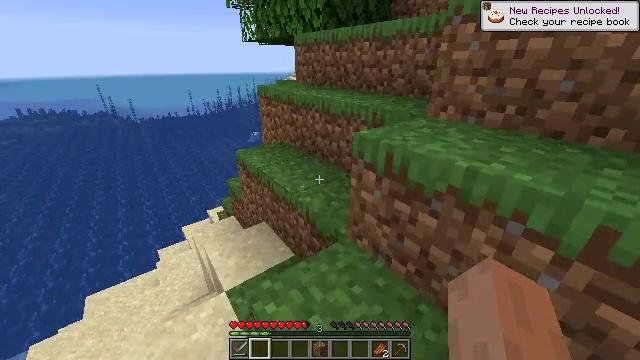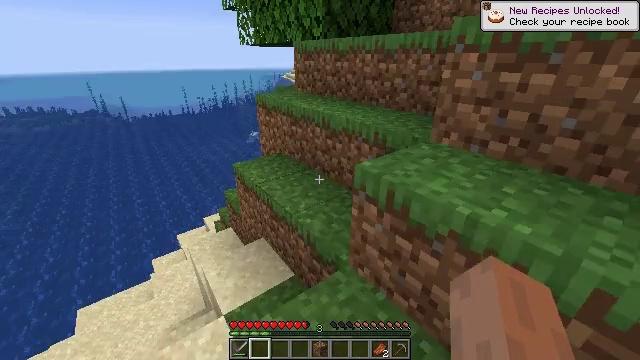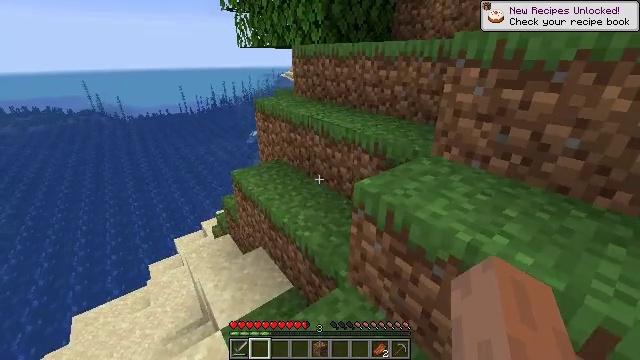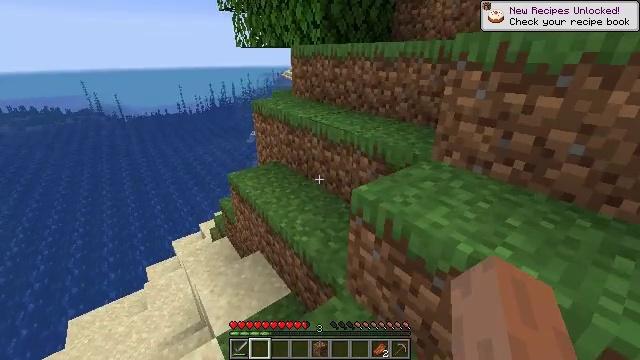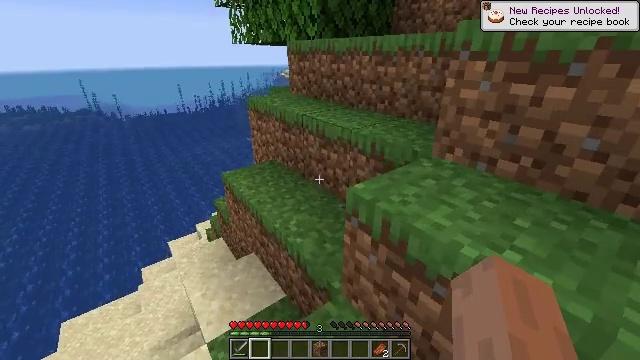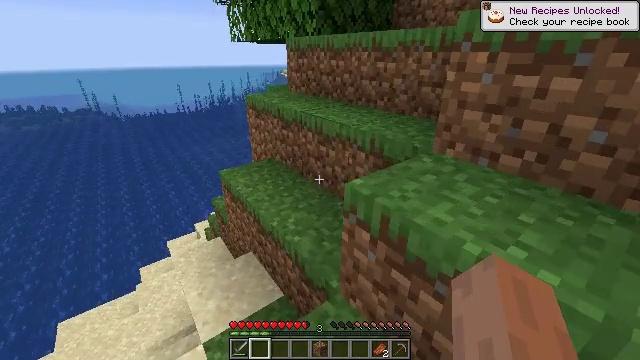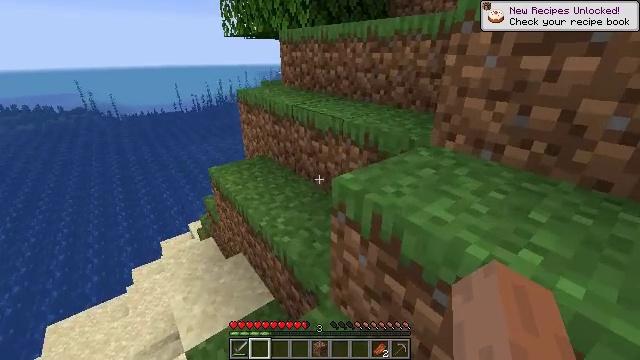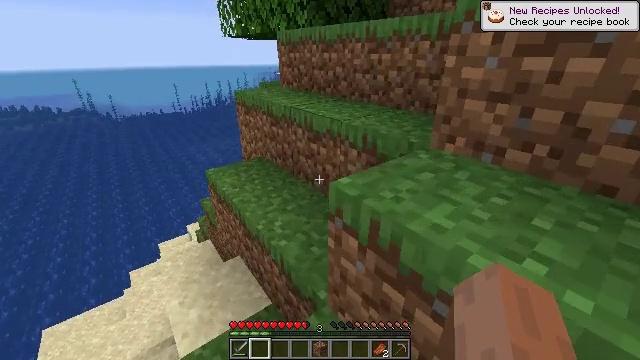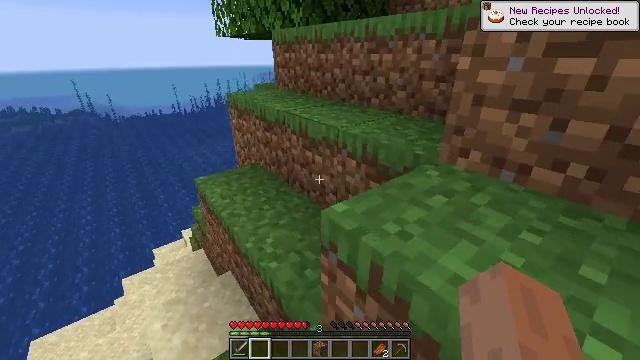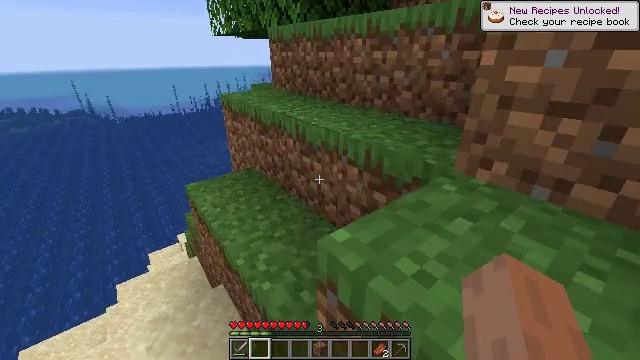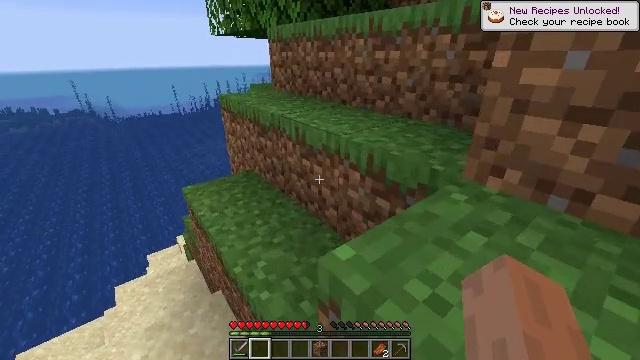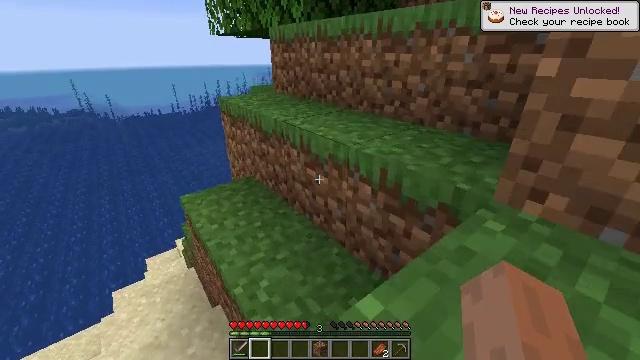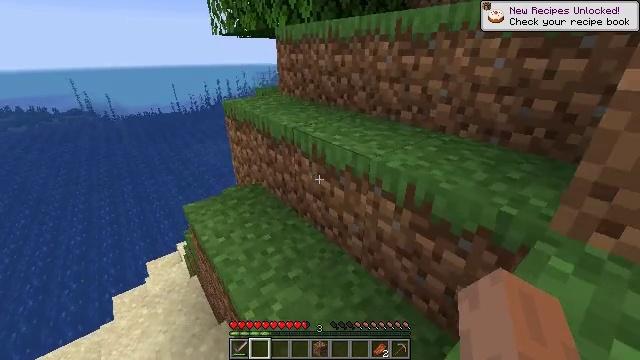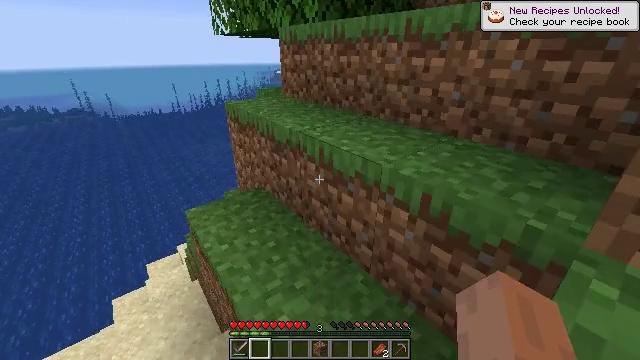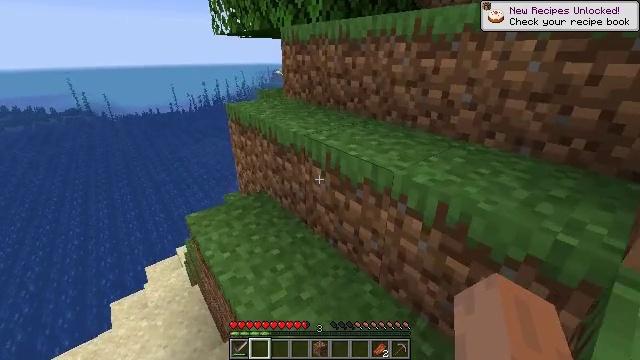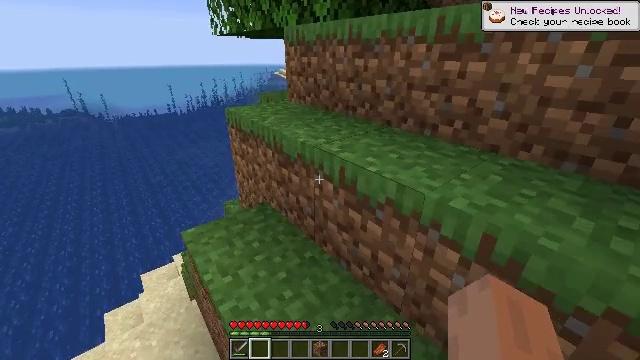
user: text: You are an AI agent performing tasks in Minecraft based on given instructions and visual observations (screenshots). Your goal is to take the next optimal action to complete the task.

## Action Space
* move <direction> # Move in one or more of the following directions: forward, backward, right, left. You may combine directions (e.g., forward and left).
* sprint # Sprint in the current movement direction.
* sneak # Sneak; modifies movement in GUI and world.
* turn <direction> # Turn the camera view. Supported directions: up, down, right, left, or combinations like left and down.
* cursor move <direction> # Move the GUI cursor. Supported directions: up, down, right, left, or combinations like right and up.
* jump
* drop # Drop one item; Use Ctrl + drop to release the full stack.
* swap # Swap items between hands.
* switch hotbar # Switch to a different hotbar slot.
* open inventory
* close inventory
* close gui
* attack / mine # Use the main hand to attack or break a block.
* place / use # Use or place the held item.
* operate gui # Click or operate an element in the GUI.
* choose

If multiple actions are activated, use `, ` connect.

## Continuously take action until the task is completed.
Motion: motion action
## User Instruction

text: Smelt a cooked cod.
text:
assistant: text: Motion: move forward and move right, jump
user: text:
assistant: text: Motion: move forward and move right, jump
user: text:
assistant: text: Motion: move forward and move right, jump
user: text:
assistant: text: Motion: move forward and move right, jump
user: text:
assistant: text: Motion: move forward and move right, jump
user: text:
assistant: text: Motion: move forward and move right
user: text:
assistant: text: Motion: move forward
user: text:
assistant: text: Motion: move forward
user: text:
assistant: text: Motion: move forward
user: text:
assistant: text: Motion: move forward
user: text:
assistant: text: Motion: move forward
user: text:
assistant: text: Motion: move forward
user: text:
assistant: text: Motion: move forward
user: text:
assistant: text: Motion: move forward
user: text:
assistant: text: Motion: move forward
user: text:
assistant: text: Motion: move forward
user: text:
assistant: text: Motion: move forward
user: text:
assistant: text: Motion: move forward
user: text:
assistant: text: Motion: move forward
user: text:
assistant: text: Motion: move forward
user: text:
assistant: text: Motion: move forward, turn left
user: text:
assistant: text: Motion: move forward, turn left
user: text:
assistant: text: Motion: move forward
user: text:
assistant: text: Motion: move forward
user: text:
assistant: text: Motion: move forward and move left
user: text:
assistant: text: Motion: move forward and move left
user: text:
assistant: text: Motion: move forward and move left
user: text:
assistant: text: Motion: move forward and move left
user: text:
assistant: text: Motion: move forward and move left
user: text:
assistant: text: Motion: move forward